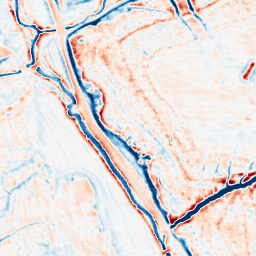
Category: edge_preserving
Decomposition family: bilateral
Decomposition parameters: d: 15
sigma_color: 100
sigma_space: 75
Upsampling method: sinc_blackman
Upsampling parameters: scale: 2
kernel_size: 4
Upsampling scale: 2